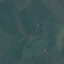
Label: Pasture